Question: I'm trying to do something like this:

As you can see, 'Login' label should intersect with logo image. I tried such layout:
'''
<LinearLayout
style="@style/fullWidth"
android:background="@drawable/login_logo" />
<LinearLayout
style="@style/fullWidth"
android:orientation="vertical">
<LinearLayout style="@style/labeledFieldLayout">
<TextView style="@style/labeledFieldLabel"
android:text="@string/common_email"/>
<EditText style="@style/labeledField_EditEmail"
android:id="@+id/emailEditor" />
</LinearLayout>
........
</LinearLayout>
'''
But of course, layouts are not intersect each other. Is it possible to solve? Maybe there is a way to set negative intervals..
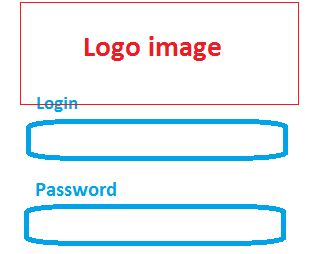
Answer: Yes, In your Layout your are Using Linear Layout as base , then it is possible to set negative intervals like as follow,
'''
<LinearLayout
style="@style/fullWidth"
android:background="@drawable/login_logo" />
'''
'''
<LinearLayout style="@style/labeledFieldLayout" android:layout_marginTop="-30dp">
<TextView style="@style/labeledFieldLabel"
android:text="@string/common_email"/>
<EditText style="@style/labeledField_EditEmail"
android:id="@+id/emailEditor" />
</LinearLayout>
'''
........